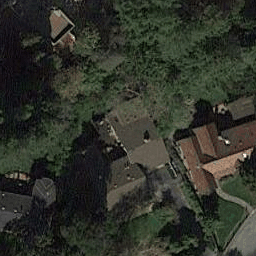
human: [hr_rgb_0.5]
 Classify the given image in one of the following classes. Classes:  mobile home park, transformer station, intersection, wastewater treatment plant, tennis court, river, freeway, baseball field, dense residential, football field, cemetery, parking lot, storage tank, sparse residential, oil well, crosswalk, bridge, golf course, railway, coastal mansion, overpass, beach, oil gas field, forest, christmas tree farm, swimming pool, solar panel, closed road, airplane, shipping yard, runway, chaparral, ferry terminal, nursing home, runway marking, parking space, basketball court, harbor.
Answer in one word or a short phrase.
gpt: sparse residential